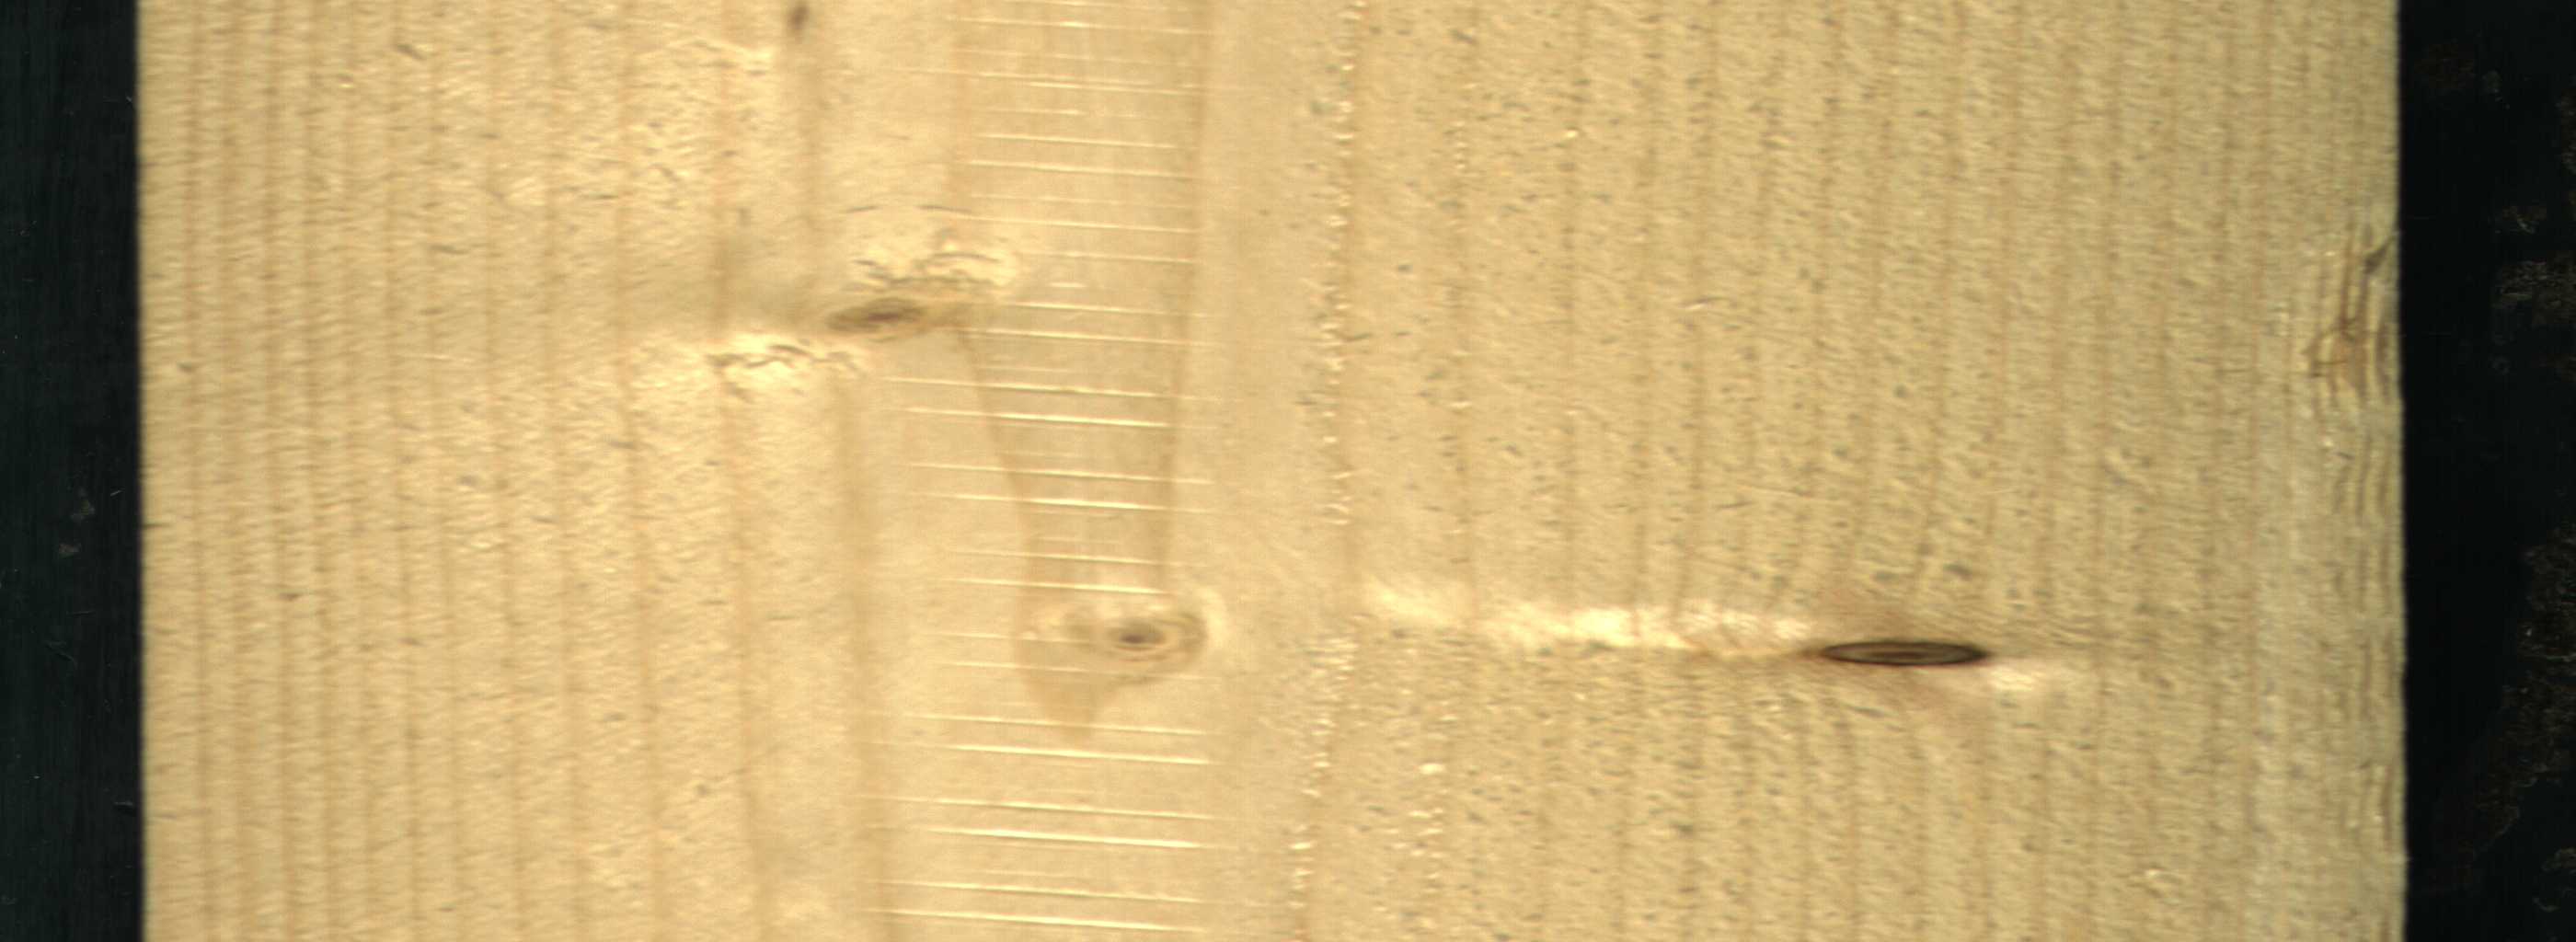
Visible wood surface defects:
Dead_Knot
Live_Knot
Live_Knot